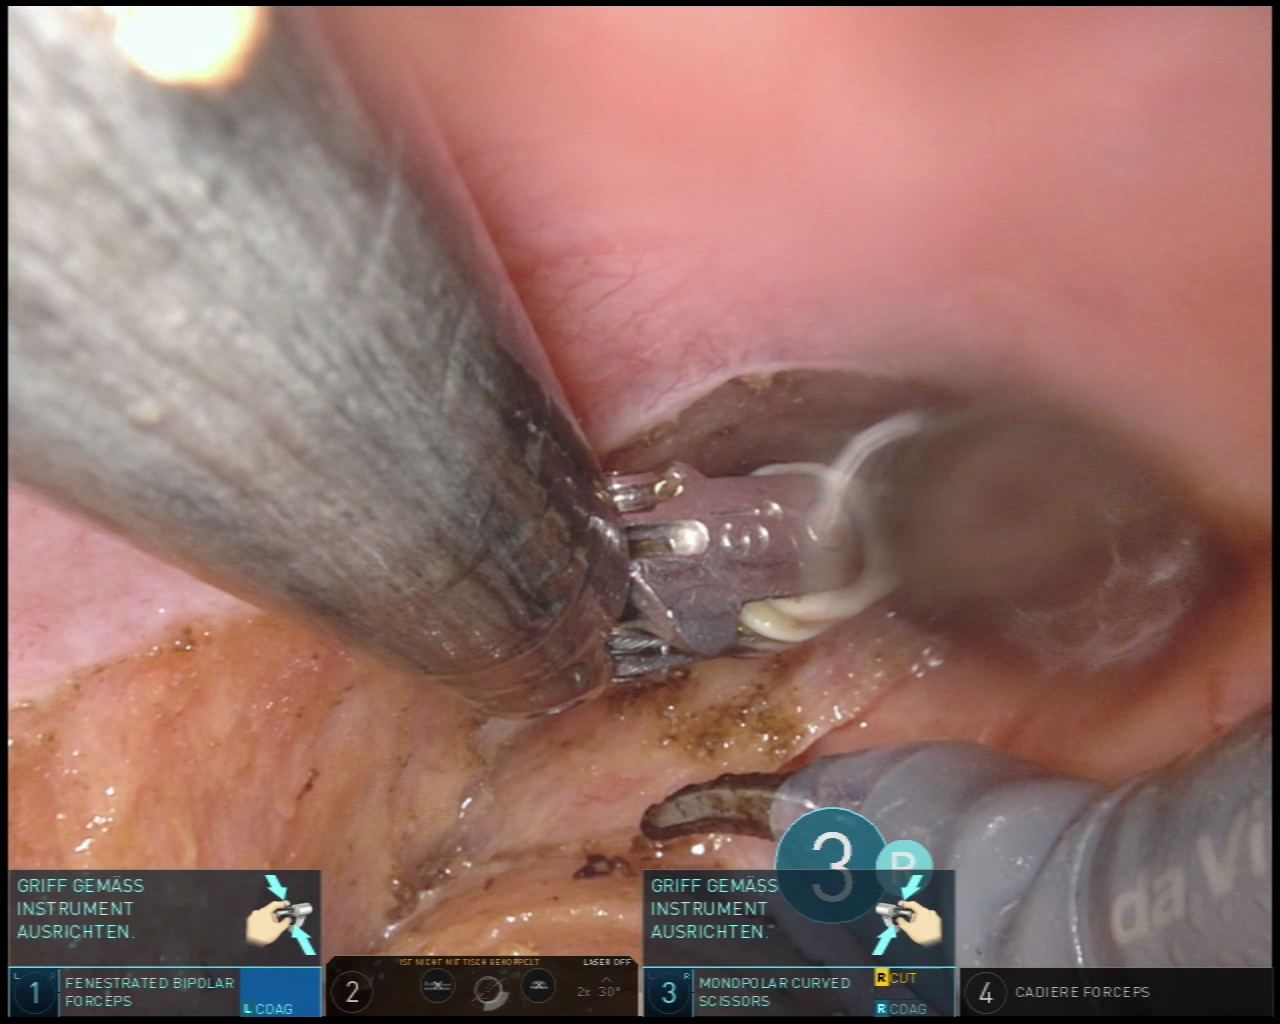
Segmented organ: vesicular_glands
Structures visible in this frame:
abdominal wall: no
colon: no
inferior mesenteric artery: no
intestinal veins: no
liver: no
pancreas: no
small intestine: no
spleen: no
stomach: no
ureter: no
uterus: no
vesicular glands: yes